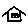
Label: house